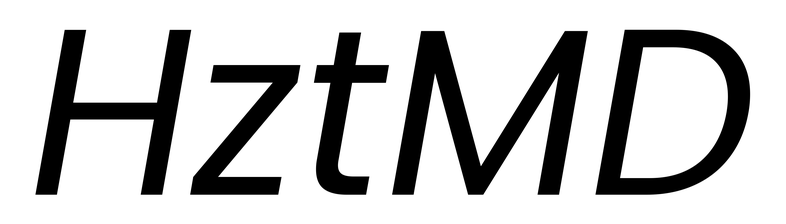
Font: Poppins-Italic